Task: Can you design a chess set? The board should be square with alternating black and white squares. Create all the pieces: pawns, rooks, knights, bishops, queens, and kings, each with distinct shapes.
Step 2940:
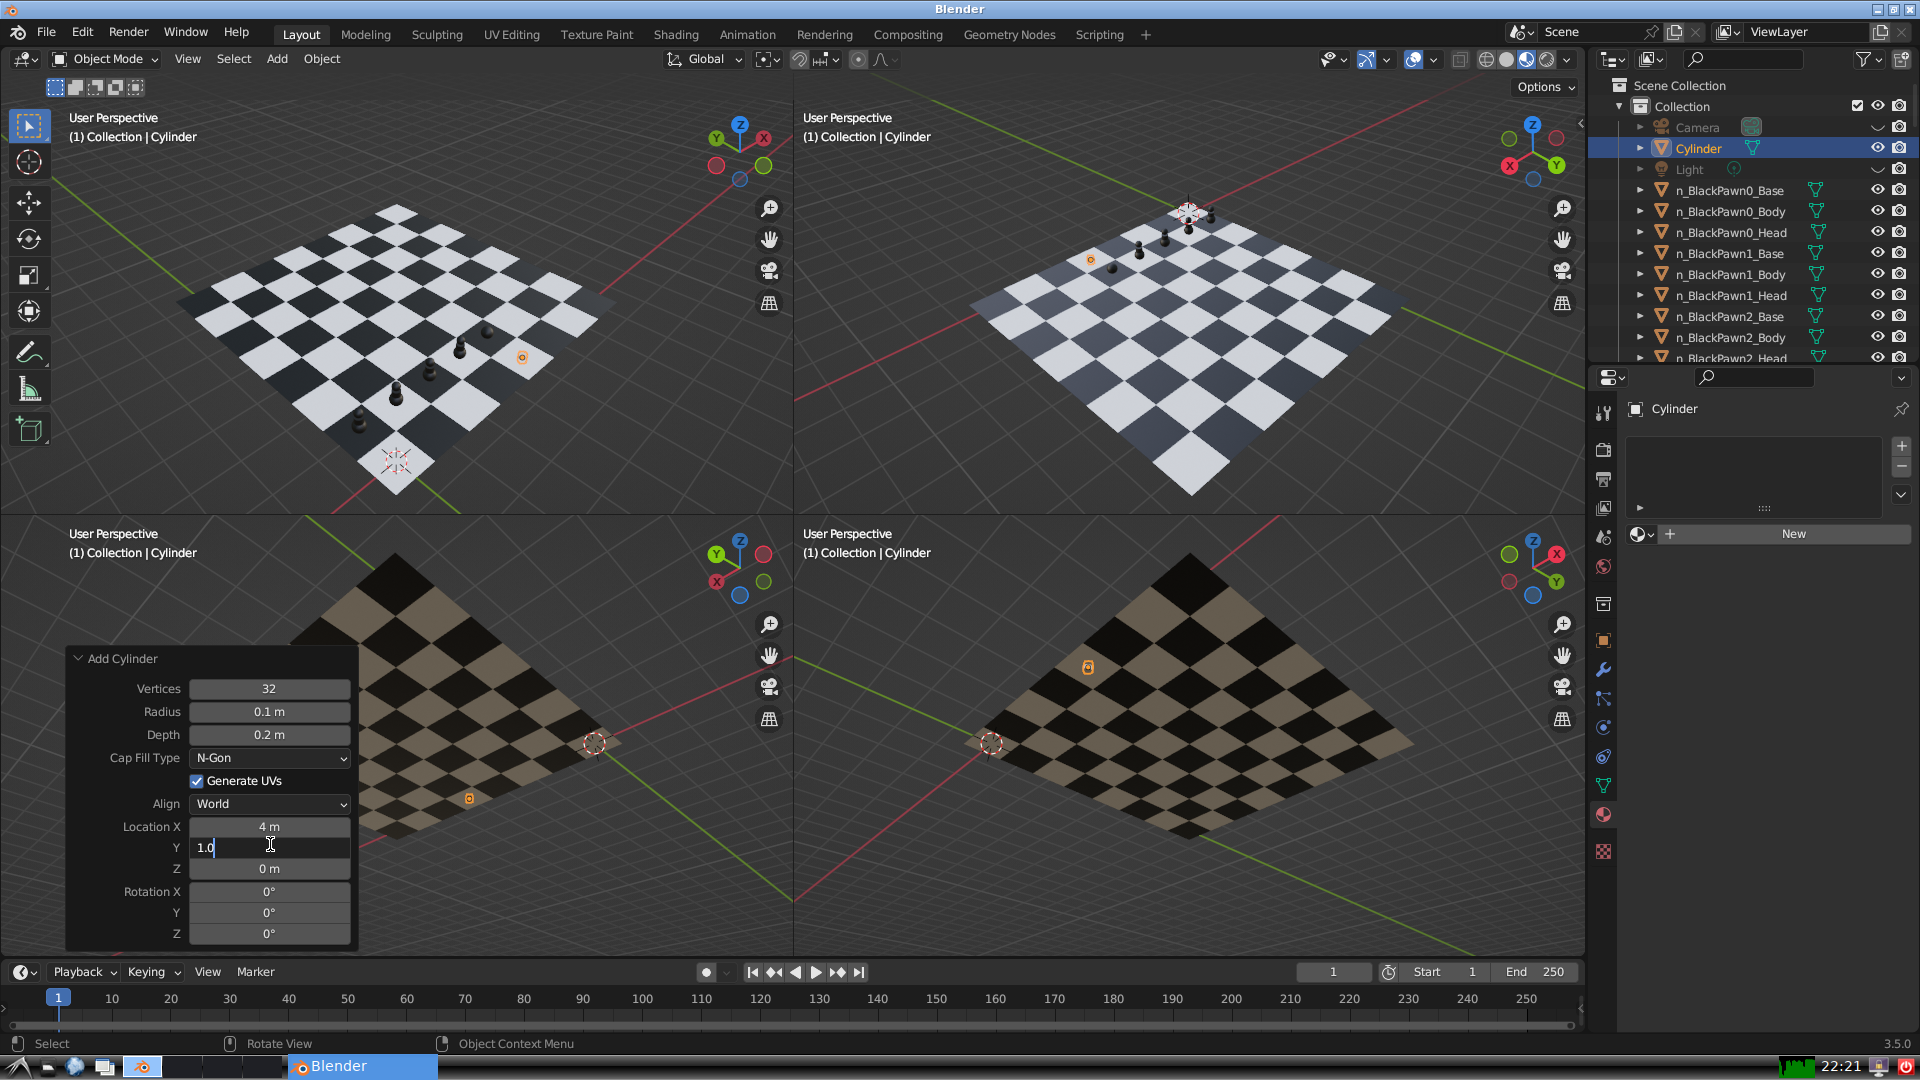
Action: {"key_press": ['Return']}